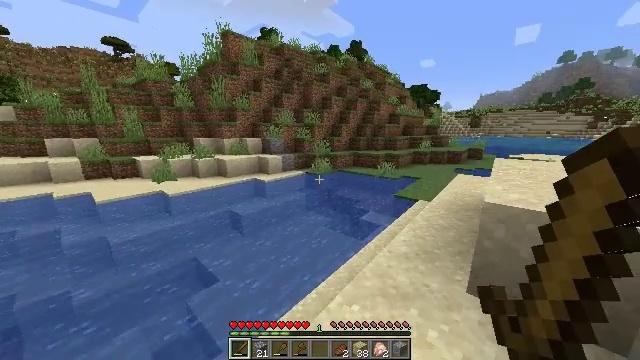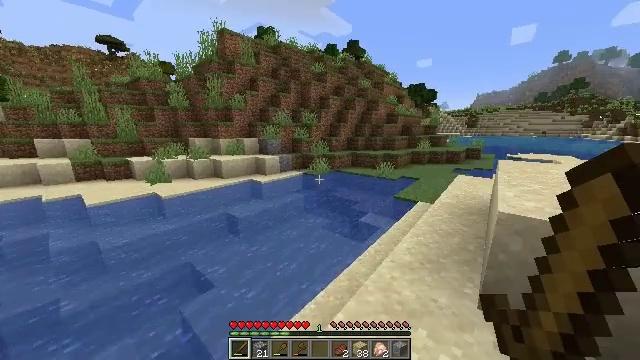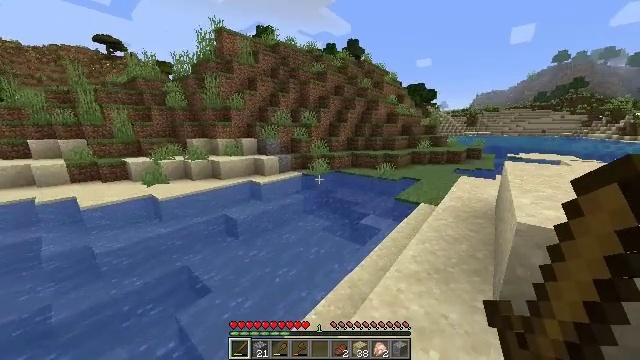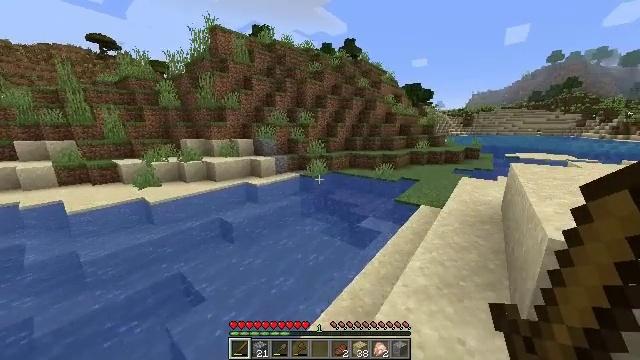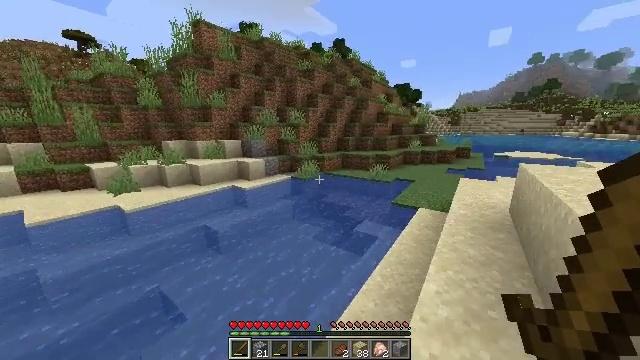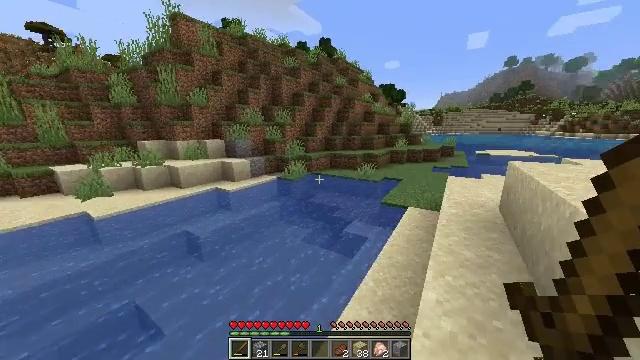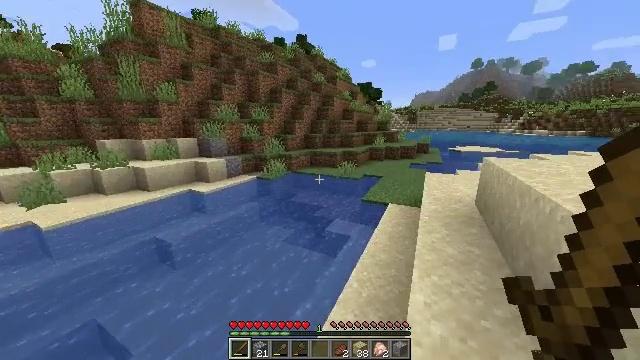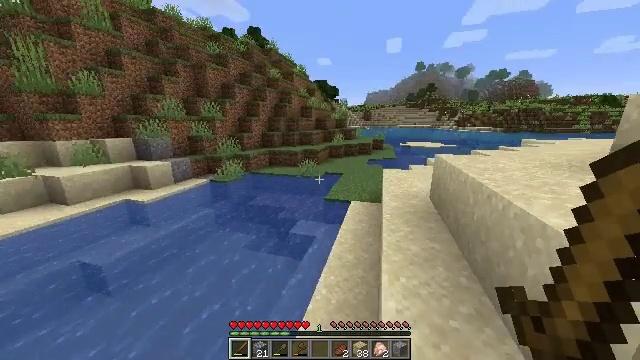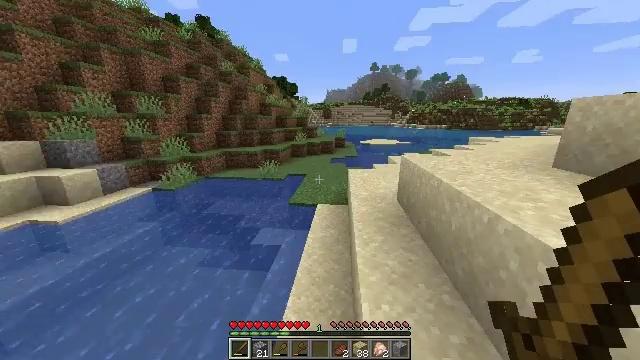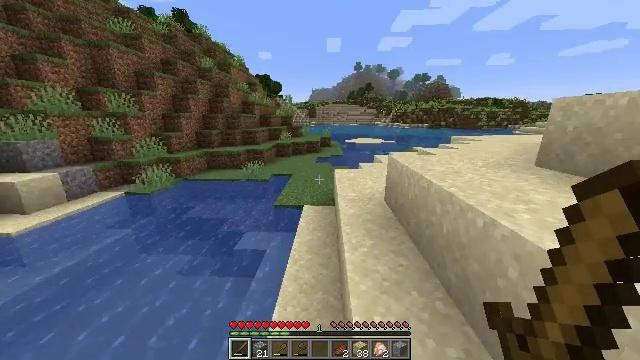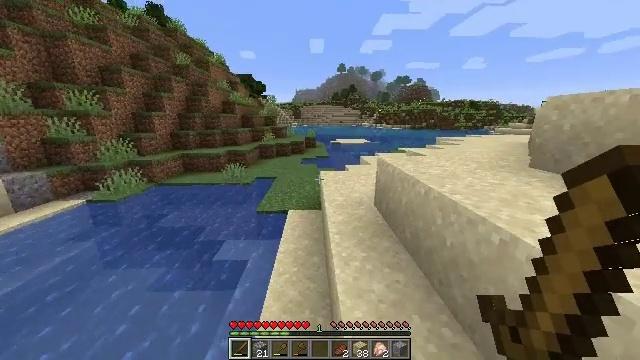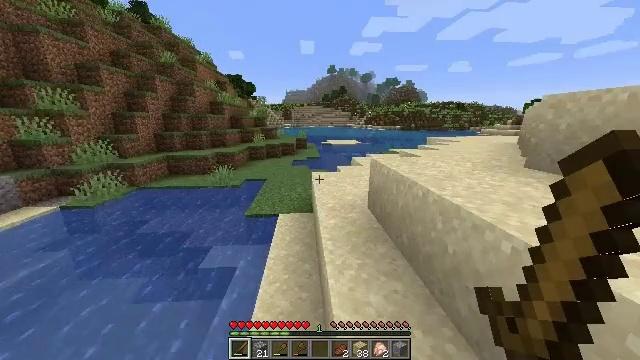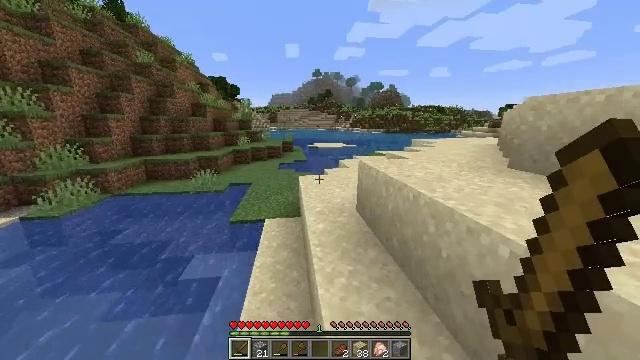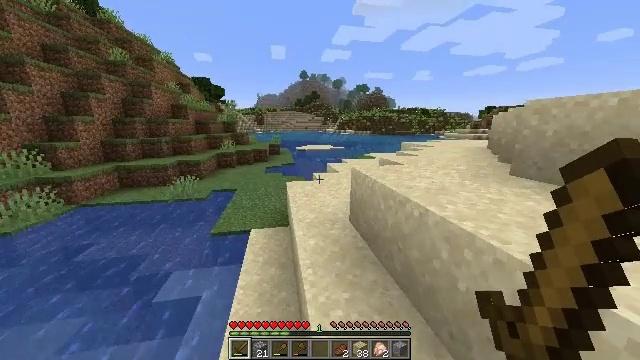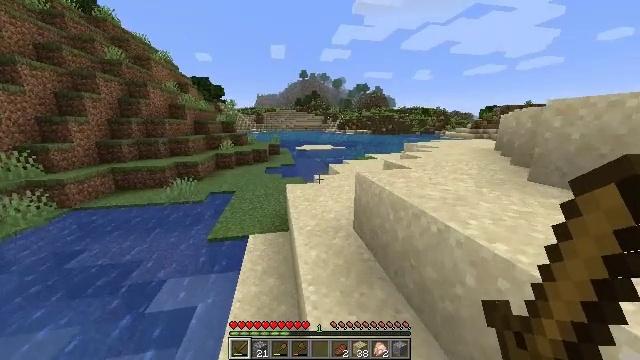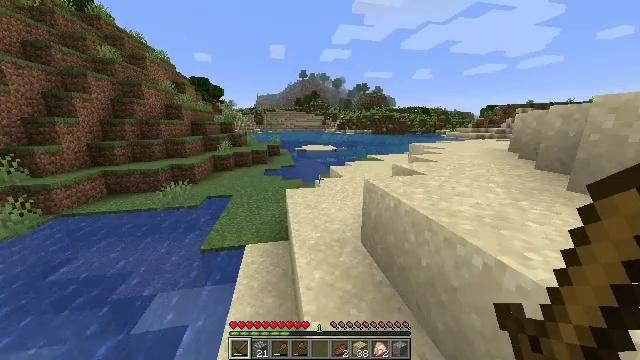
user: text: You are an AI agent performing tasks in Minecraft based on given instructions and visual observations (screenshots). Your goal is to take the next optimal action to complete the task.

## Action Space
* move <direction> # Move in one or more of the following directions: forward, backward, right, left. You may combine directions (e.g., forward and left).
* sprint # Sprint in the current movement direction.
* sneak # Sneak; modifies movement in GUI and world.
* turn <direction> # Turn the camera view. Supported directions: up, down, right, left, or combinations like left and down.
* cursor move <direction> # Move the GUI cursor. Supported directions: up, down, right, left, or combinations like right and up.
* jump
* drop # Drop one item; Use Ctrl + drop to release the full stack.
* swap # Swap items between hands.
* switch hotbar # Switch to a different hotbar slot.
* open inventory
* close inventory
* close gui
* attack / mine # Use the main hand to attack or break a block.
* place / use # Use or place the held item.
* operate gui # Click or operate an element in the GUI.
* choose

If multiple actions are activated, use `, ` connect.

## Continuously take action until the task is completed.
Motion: motion action
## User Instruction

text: Break the birch leaves block.
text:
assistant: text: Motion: move forward, sprint
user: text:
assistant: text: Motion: move forward, sprint
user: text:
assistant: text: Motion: move forward, sprint
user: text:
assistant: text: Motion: move forward, sprint, turn right
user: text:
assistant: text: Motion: move forward, sprint, turn right
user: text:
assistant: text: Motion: move forward, sprint, turn right
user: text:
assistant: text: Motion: move forward, sprint, turn right
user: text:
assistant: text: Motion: move forward, sprint, turn right
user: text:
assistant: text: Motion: move forward, sprint, turn right
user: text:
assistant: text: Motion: move forward, sprint, turn right
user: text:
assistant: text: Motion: move forward, sprint, turn right
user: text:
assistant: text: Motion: move forward, sprint, turn right
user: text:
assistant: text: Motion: move forward, sprint, turn right
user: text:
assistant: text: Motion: move forward, sprint
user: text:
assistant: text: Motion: move forward, sprint
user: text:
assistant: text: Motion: move forward, sprint
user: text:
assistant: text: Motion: move forward, sprint
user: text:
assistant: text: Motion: move forward, sprint
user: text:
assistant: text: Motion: move forward, sprint
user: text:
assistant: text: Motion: move forward, sprint
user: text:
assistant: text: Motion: move forward, sprint
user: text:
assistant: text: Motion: move forward, sprint
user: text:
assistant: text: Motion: move forward, sprint
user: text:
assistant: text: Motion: move forward, sprint
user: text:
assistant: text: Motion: move forward, sprint
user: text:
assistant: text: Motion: move forward, sprint
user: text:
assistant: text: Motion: move forward, sprint
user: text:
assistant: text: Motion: move forward, sprint
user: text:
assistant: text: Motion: move forward, sprint, turn left
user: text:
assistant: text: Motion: move forward, sprint, turn left